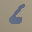
Label: 6